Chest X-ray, PA view. Patient: 27 years old, sex F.
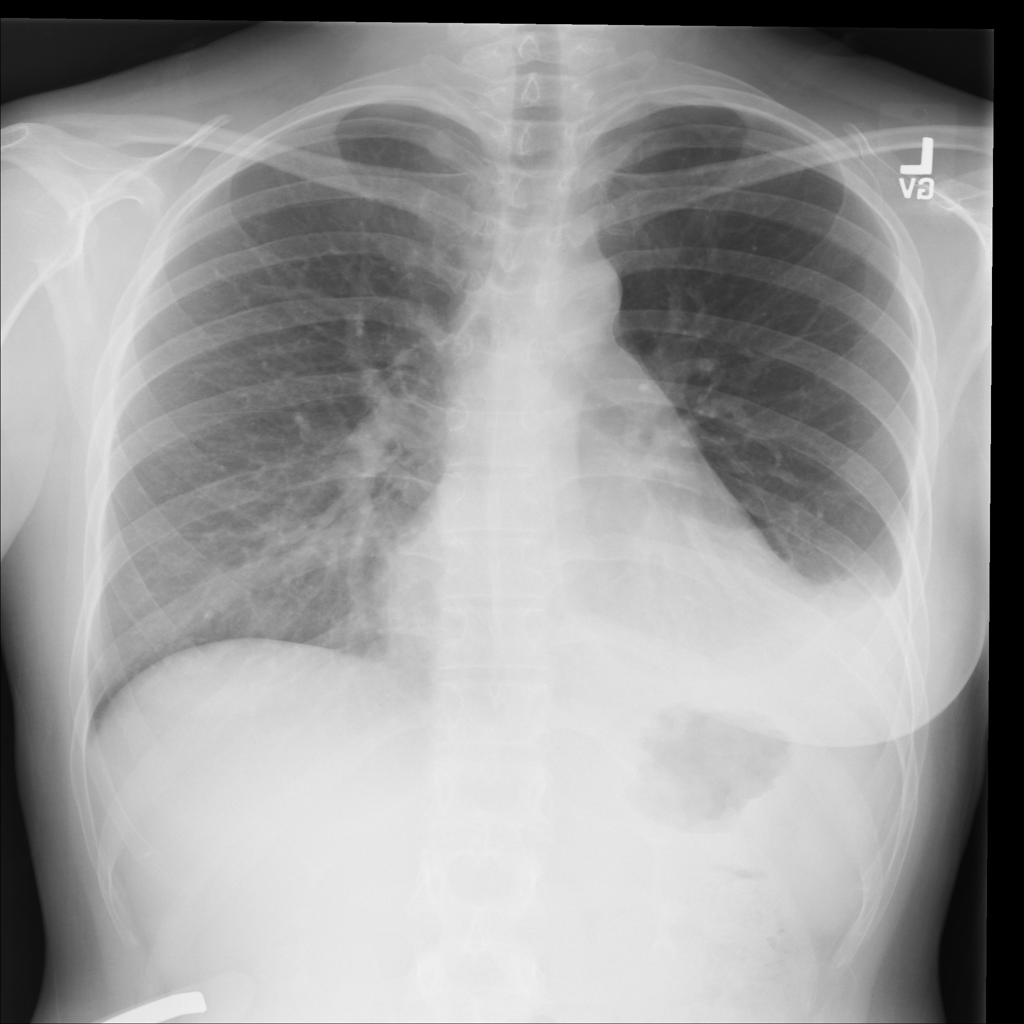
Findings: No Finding